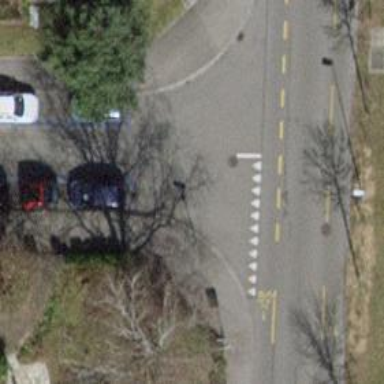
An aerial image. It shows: Unmarked footway crossing paved with paving stones.